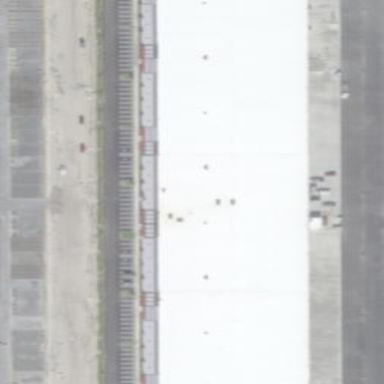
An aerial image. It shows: White warehouse with flat roof. The commercial building's design is suitable for warehouse.